Question: I am using twitter bootstrap datalist to display items.
In FF, the items are automatically showing once start typing. but it is not showing in Google Chrome. what could be the issue with Chrome?
'''
<datalist id="d1">
<option>13:59</option>
<option>3:55</option>
<option>6:55</option>
</datalist>
'''

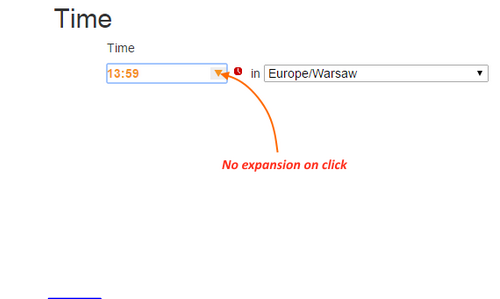
Answer: a datalist is used to give the user some options to choose from. For example by an input field you can add a datalist with some default options to give the user some suggestions.
if you just want an option select use '<select>'
but if you want it to work like you asked (in chrome 20+), see my fiddle or example code below.
be sure to choose a matching ID in this case 'd1'
'''
<input list="d1">
<datalist id="d1">
<option>13:59</option>
<option>3:55</option>
<option>6:55</option>
</datalist>
'''
Click to see it work on fiddle <URL>
> w3schools says that it is not supported in